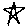
Label: star